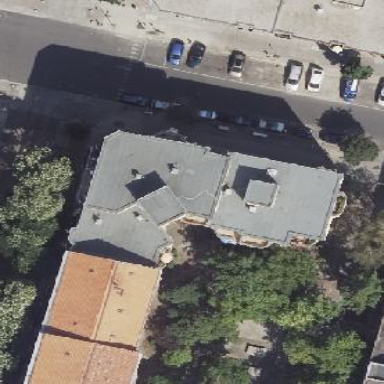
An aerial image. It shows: The image shows part of apartment building.